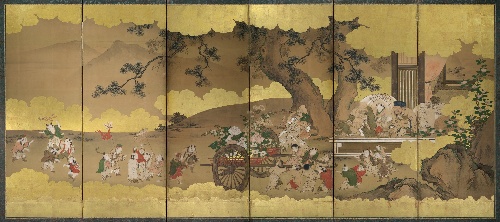
Title: 狩野周信筆  七福神唐子図屏風|Seven Gods of Good Fortune and Chinese Children
Artist: Kano Chikanobu
Artist bio: Japanese, 1660–1728
Date: 17th–18th century
Object type: Screen
Classification: Paintings
Medium: Six-panel folding screen; ink, color, and gilt on paper; Reverse side: ink, color, and gold on paper
Culture: Japan
Period: Edo period (1615–1868)
Dimensions: 69 1/4 in. × 12 ft. 9 in. (175.9 × 388.6 cm)
Department: Asian Art
Credit line: H. O. Havemeyer Collection, Bequest of Mrs. H. O. Havemeyer, 1929
Accession year: 1929
Repository: Metropolitan Museum of Art, New York, NY
Tags: Children|Peonies|Carts|Human Figures|Men